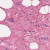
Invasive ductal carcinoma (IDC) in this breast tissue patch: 0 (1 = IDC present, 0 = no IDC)